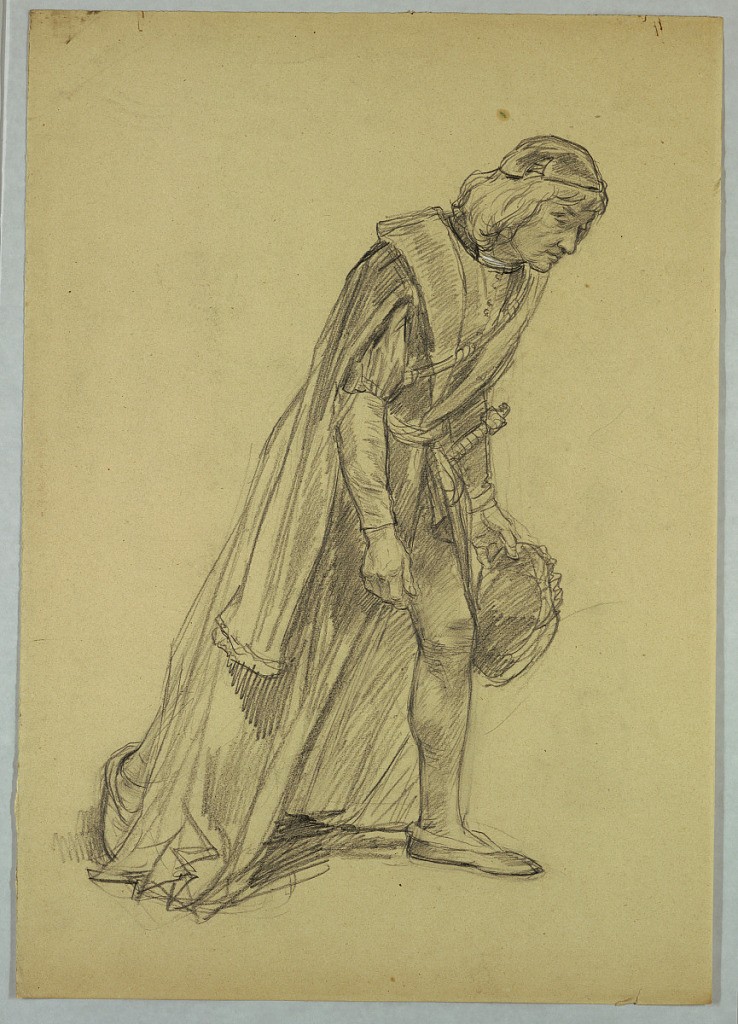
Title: Study of a Bowing Man (Christopher Columbus)
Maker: Raimundo de Madrazo, Spanish, 1841–1920
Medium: Graphite on paper
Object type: Drawing
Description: Study of Christopher Columbus for the painting The Return of Christopher Columbus to the Spanish Court, currently owned by the Italian Charities of America.